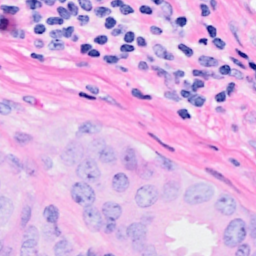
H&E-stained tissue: Breast